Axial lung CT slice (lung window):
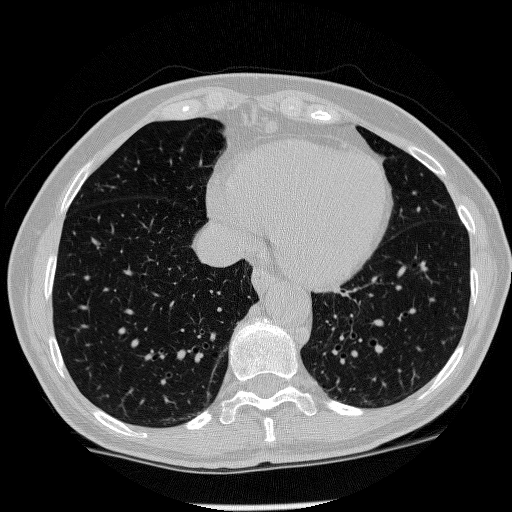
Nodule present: no